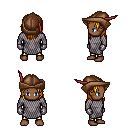
a pixel art fantasy rpg character, male body template, human, dark skin, chain mail, gold greaves, blonde long hairstyle, leather cap, metal gloves, four views (front, back, left, right), 2x2 character sprite sheet, small pixel art, hard edges, no anti-aliasing